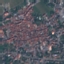
Label: Residential